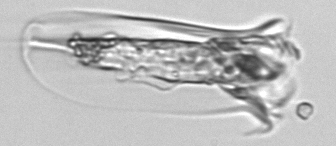
Label: Tintinnina